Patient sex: M
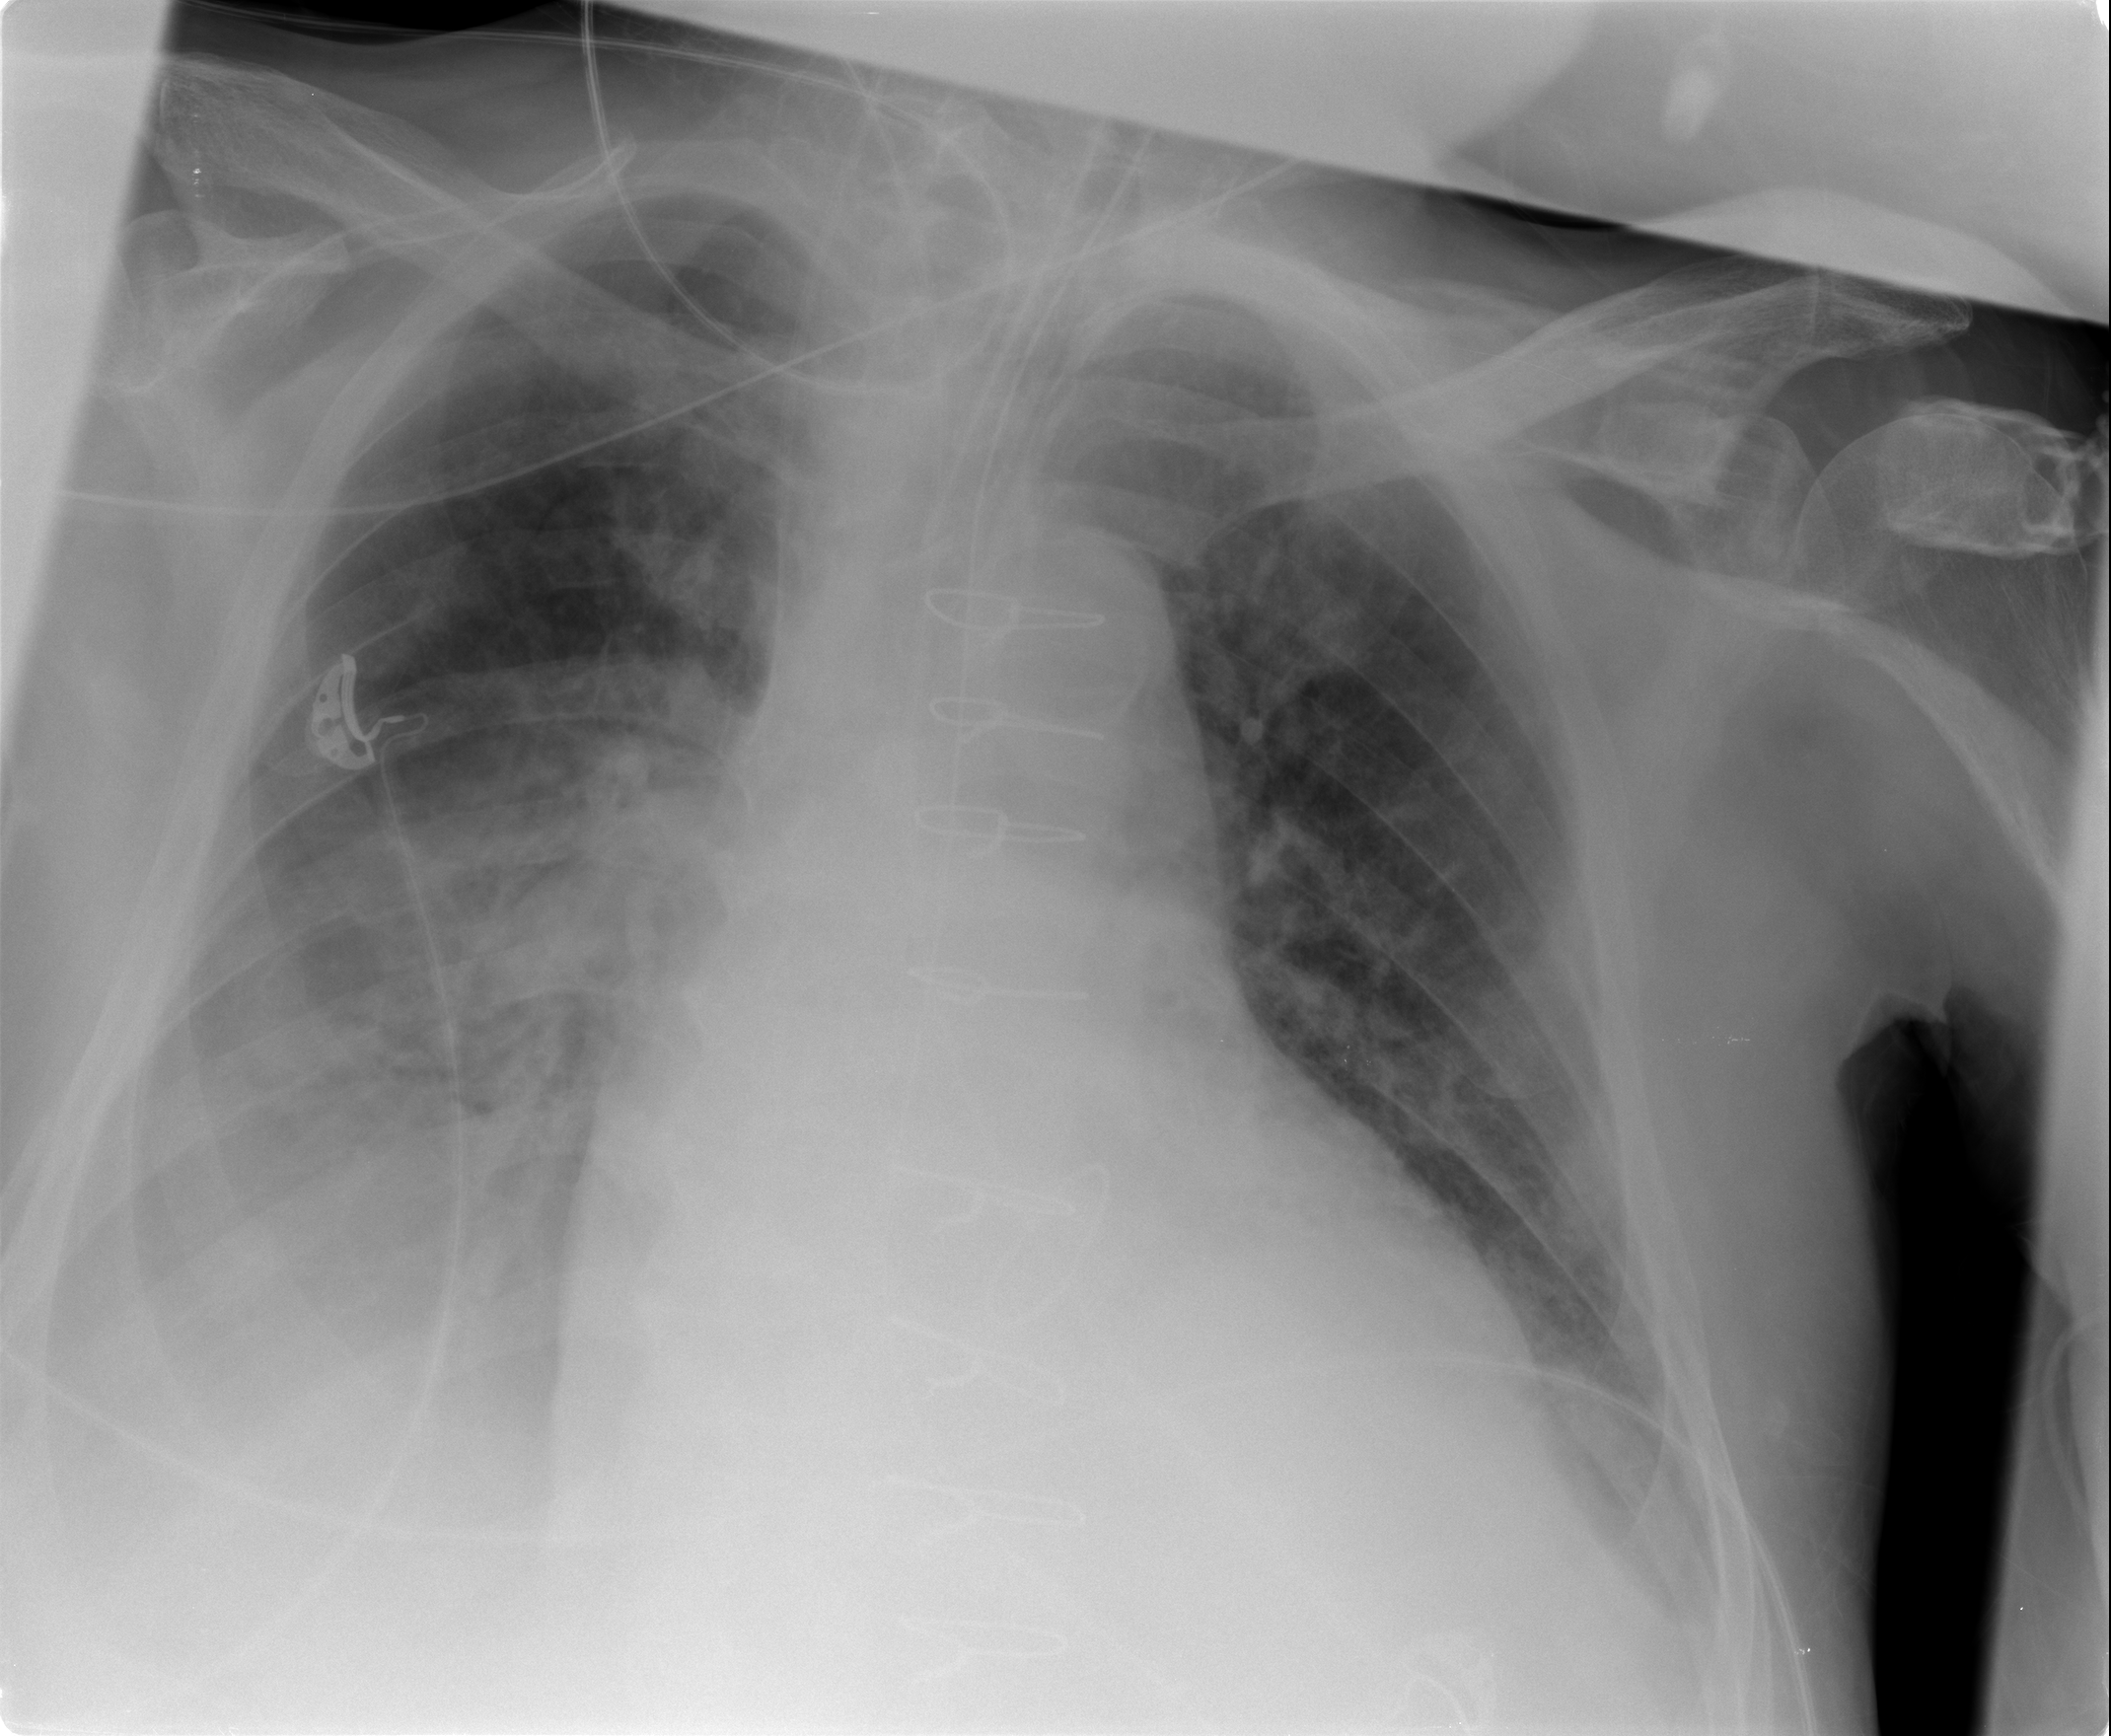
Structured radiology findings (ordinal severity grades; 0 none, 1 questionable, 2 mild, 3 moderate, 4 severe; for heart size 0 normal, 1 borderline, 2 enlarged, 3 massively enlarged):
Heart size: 2
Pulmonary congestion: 3
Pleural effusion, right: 2
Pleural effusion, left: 2
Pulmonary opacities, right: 0
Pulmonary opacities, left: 1
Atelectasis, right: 3
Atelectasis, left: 2